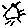
Label: sun